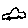
Label: car